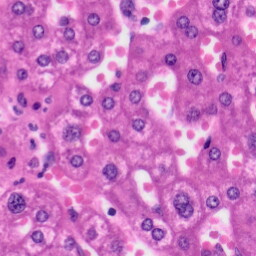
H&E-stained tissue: Liver